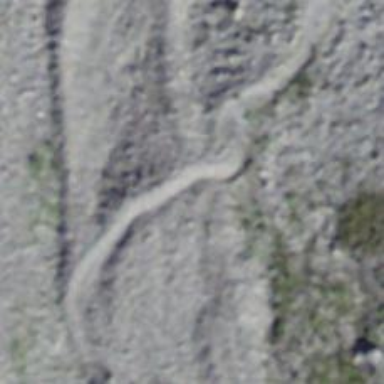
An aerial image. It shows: Gravel path.